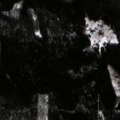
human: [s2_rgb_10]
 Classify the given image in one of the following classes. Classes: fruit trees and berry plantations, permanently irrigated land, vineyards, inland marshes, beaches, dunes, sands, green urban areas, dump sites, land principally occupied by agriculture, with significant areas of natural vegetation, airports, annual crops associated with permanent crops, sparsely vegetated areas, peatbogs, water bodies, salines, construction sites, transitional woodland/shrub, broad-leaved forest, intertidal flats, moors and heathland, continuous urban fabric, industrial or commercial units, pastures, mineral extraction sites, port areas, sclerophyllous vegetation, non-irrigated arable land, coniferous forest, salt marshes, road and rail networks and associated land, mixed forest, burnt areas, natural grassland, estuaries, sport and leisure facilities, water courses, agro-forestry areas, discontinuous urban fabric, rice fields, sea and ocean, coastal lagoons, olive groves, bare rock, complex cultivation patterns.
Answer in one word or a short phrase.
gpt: coniferous forest, mixed forest